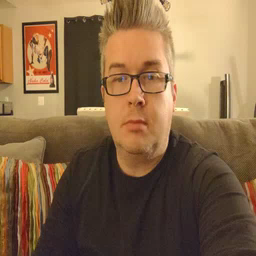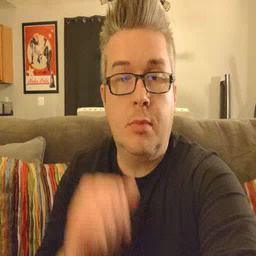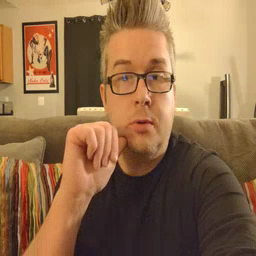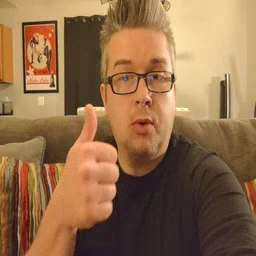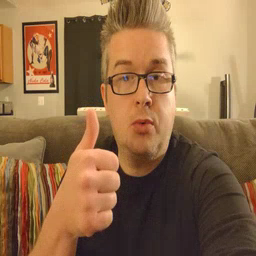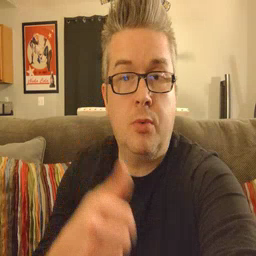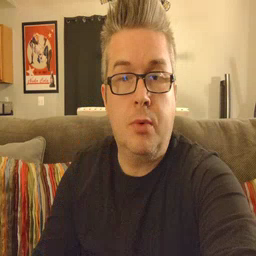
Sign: tomorrow